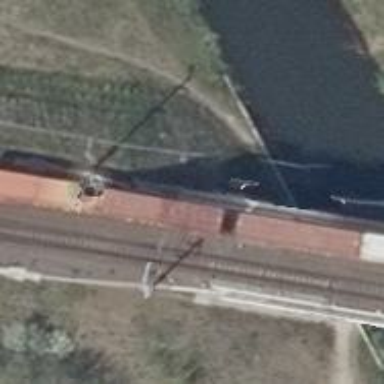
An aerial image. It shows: Railway bridge with electrified contact lines.